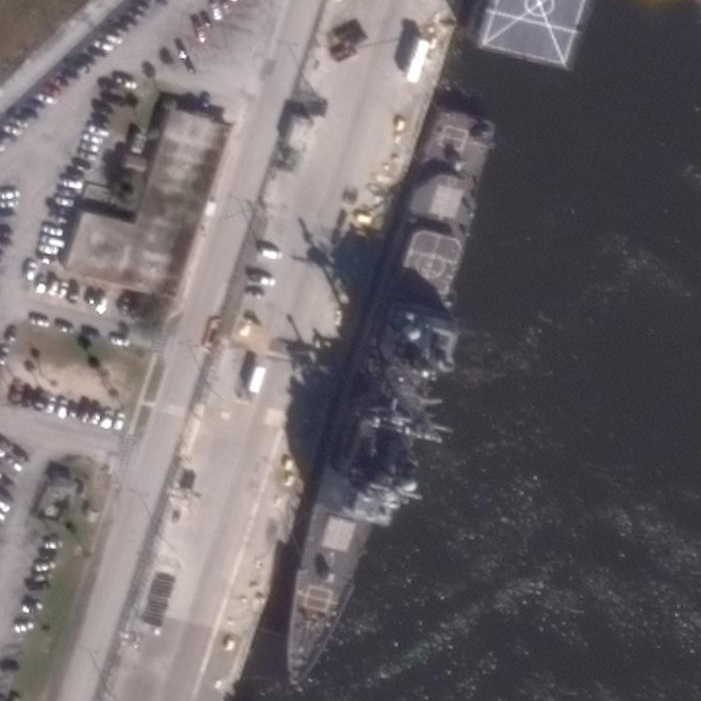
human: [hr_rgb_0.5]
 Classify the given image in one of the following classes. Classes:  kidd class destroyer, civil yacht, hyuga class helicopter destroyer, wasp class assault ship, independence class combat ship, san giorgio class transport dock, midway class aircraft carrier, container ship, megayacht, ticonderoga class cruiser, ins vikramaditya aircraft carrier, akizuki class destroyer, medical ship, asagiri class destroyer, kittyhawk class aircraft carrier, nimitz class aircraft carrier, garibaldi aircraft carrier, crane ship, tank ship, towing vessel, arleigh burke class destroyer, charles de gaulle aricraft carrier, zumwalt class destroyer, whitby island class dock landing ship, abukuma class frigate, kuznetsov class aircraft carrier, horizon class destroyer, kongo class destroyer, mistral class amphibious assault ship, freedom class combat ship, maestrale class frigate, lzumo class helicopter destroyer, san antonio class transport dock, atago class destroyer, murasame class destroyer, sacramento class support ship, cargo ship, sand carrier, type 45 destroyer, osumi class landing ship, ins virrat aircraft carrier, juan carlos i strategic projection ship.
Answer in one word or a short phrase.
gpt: Ticonderoga class cruiser